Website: ulta-beauty
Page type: customer-info-address
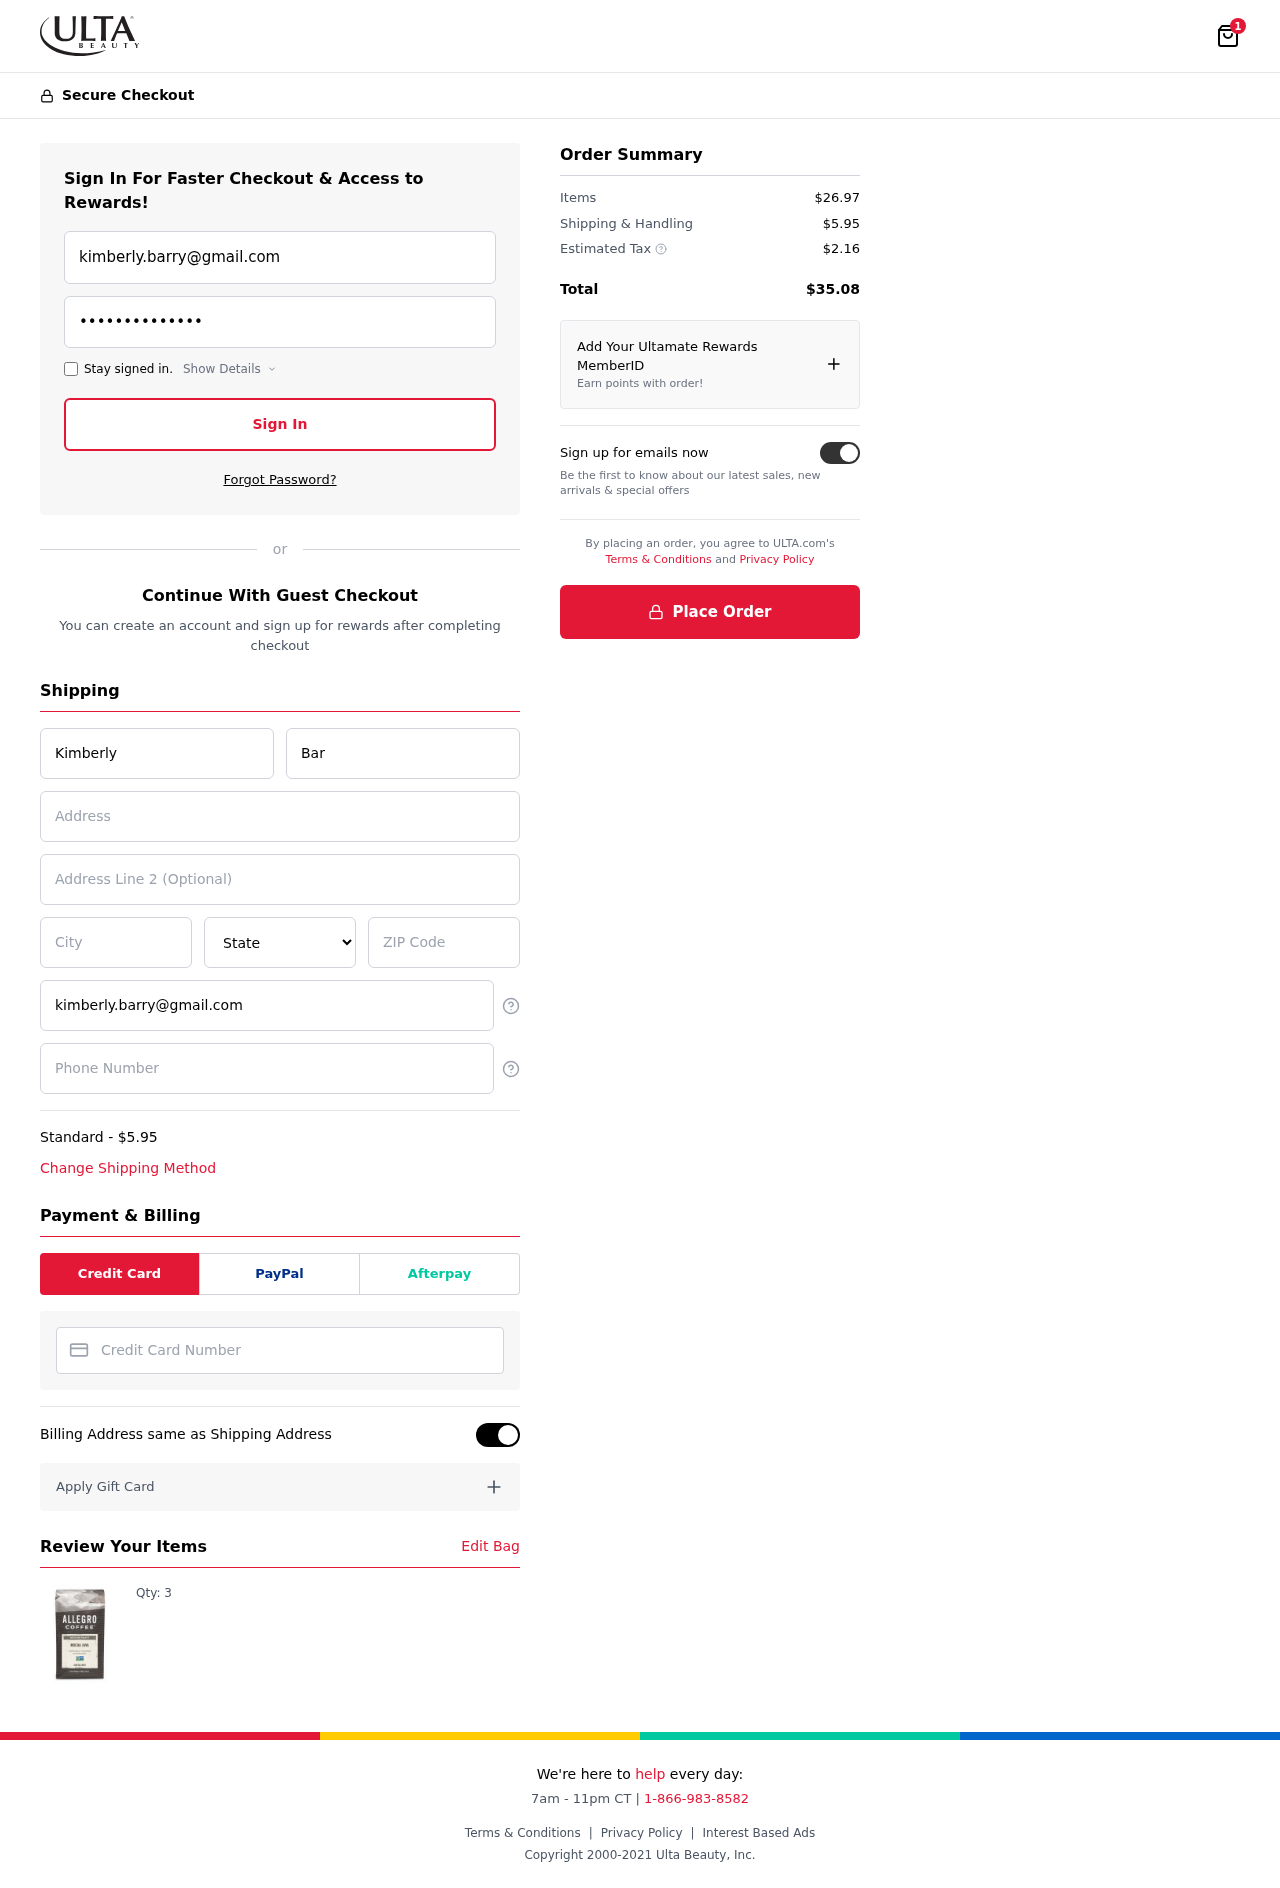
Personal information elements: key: PII_CARD_NUMBER
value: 4666 9742 6192 4446
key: PII_CITY
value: North Jamesmouth
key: PII_EMAIL
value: kimberly.barry@gmail.com
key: PII_FIRSTNAME
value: Kimberly
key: PII_LASTNAME
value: Barry
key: PII_PHONE
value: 9377660916
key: PII_POSTCODE
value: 71463
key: PII_STATE
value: AS
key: PII_STREET
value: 2626 Glenn Way Apt. 612
Product elements: key: PRODUCT1_QUANTITY
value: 3
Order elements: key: ORDER_NUM_ITEMS
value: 1
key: ORDER_SHIPPING_COST
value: $5.95
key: ORDER_ITEMS_TOTAL
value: $26.97
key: ORDER_SHIPPING_COST2
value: $5.95
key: ORDER_TAX
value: $2.16
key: ORDER_TOTAL
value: $35.08